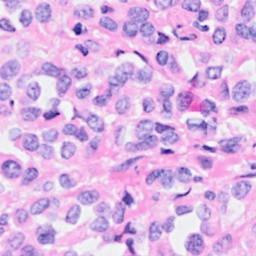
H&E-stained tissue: Breast